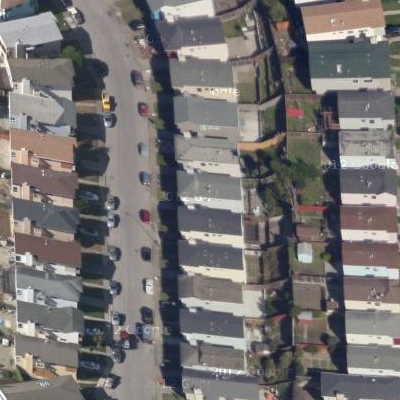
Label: Resident